Question: I'm no NAV professional nor got any experience with NAV. Since 1 week I'm working with NAV and I got several questions about it, but I think that those "Microsoft specialized" experts my new employer is working with are just fooling us.
They for example said that it is not possible to autonumber items, and thats its never ever possible to import tables from Excel, thus I managed it with a plugin I got from mibuso.com
NOW they told my boss, that we have to buy new tables because we got nothing left. We are using only 1/3 of the whole NAV and we got many empty tables we dont use and we never will use ever! For example the module fpr "service" or "production".

as you can see there are many Tables empty. Is it possible to use them for other things than they are made for? Like I said i have no idea about NAV but when I think about usual SQL tables, I though that we can of course use them for other purposes (In this case we want to have programmed a storage for old bills)
Thanks in advance.
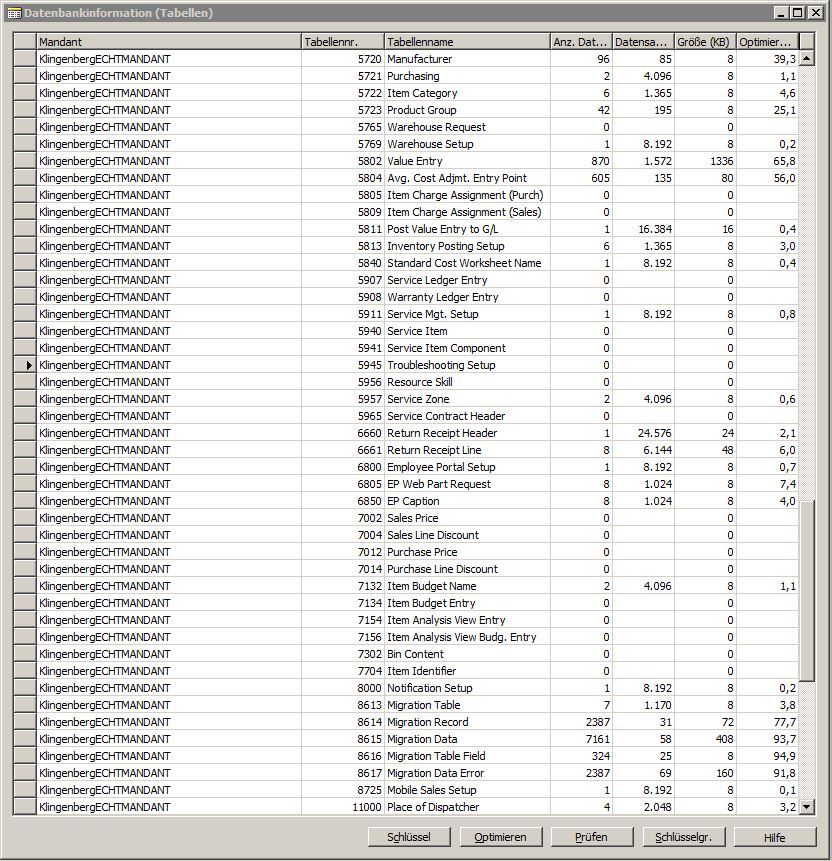
Answer: Well... I can't tell that they totally fooling you, I'd suppose there is some misunderstanding between you and "experts".
1. There is a way to automatically assign numbers to such entities like Items, Orders, Invoices etc. If that is what you mean by "items". It is standard functionality and work across whole system. Its called No. Series. For example when you create new Item in Item table it will have next number from corresponding series: I0001, I002, I0003 and so on. If that is what you asking.
2. There are number of ways to integrate Nav with Excel and hell of other systems. But most of them requires development. So if your experts don't have development license - they can't do it.
3. Now... the tables. It is normal situation then you're not using whole system. I think it is practically impossible to use all of Nav granules. But that does not mean that you can use those table for your needs, thats why: Not all tables can be altered by MS Partners (your experts). Not all tables can be used by you (limited by granules you bought in your license). If one changes the definition of a standard table (all that is not "Customer design area", see link below) in most cases it will brake some standard functionality somewhere else in the system, so it needs to be changed as well. It may require a lot of work. If standard objects are changed you cant safely apply application updates (hotfixes) released by MS to your system. No guarantee that you will not want to use those standard objects in the way they suppose to in the future.
4. There is a "Customer design area" - objects with ID's in range 50,000 - 99,999. This is where development goes specially for you by your experts. And that is where they are asking you to buy additional tables (forms, reports, etc). It is common practice because in this area object can be modified in any way you desire.
<URL>